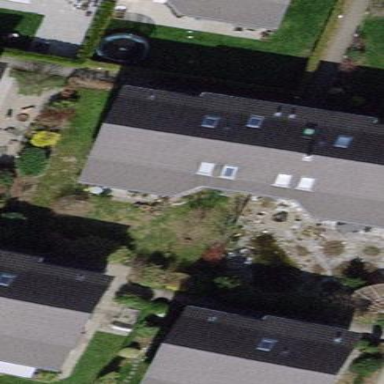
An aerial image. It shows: Semidetached house.